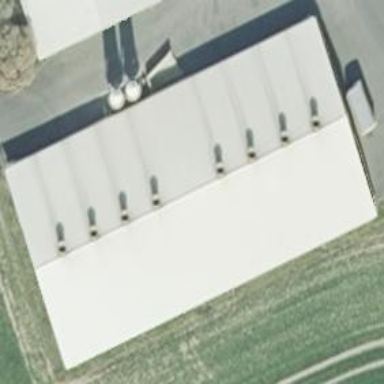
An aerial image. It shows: Gabled grey-colored farm auxiliary building with the roof oriented along its structure.